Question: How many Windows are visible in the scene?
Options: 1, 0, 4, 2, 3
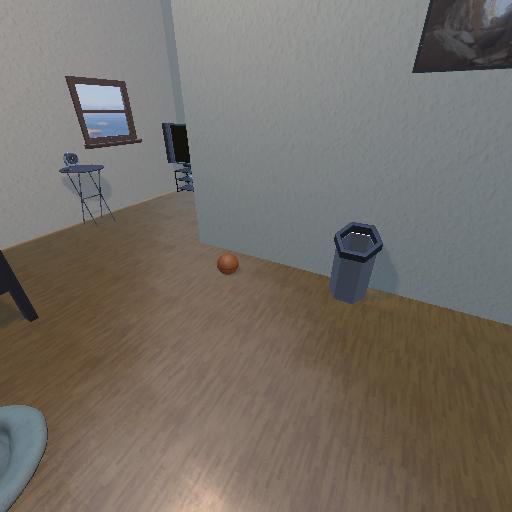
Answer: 1